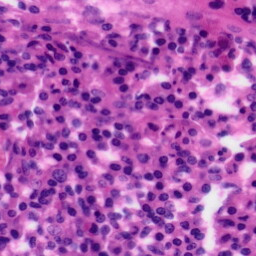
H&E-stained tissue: Tonsil